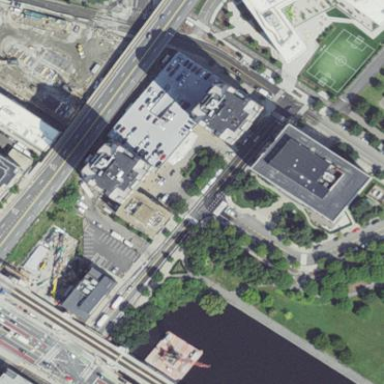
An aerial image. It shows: Building.